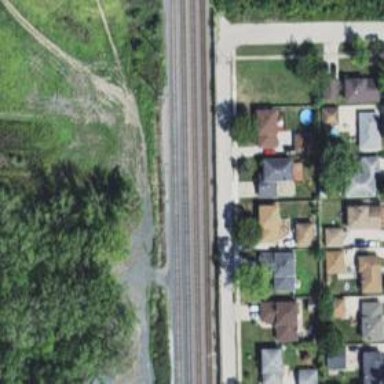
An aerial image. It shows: Railway siding for service.